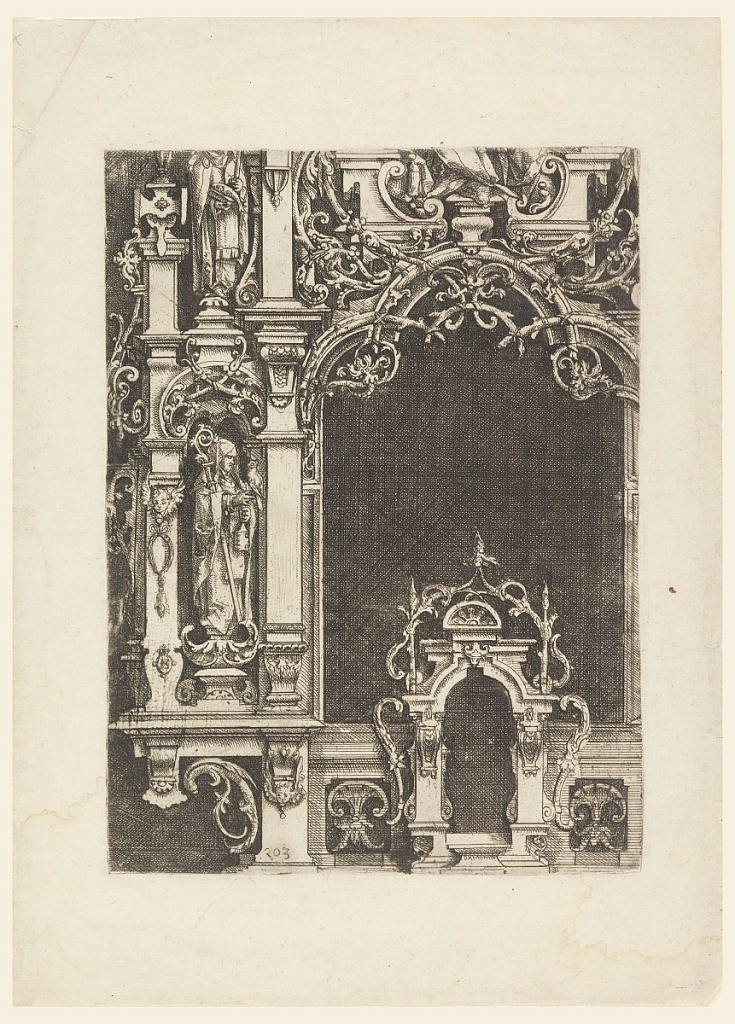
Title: Elevation of Part of an Altar Retable, from "Architectura und Ausztheilung der V Seulen"
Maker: Wendel Dietterlinn the Elder, 1551 – 1599
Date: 1593–94
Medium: Etching on white laid paper
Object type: Print
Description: The design shows a portion of the left side of the retable, including the niche for the Host; statues of Saints are included at the sides and the architectural numbers are heavily overgrown with vine-like vegetation.